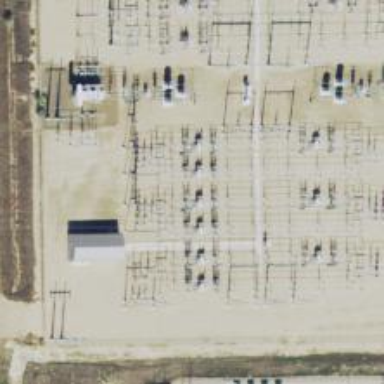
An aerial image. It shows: Switch for power supply.